Question: I am currently building a site and the photoshop image shows that sections must be created diagonally, alternating colors as shown in the picture below.
I am wondering if somebody might help me with the CSS for such a request (just for the diagonal boxes) - I can only think of rotating or skewing, but then the div will have to start off the page in order to not leave gaps, and this obviously isn't ideal especially as the requirements are that the site is responsive.
Thanks in advance.

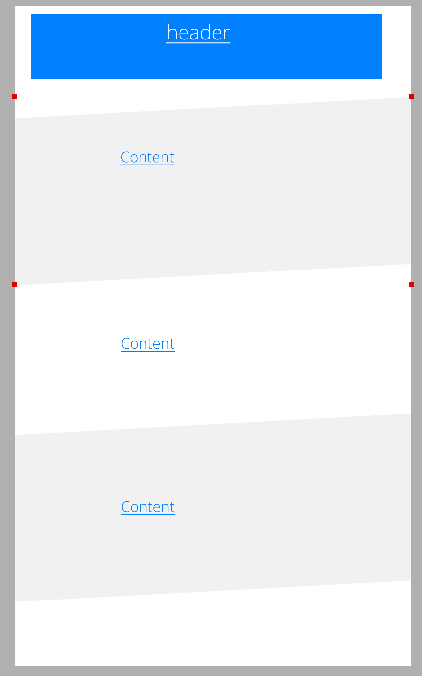
Answer: You can do this by creating triangle effects using the borders of the ':before' and ':after' pseudo elements.
## Demo Fiddle
HTML
'''
<div>Content</div>
<div>Content</div>
<div>Content</div>
<div>Content</div>
'''
CSS
'''
div {
height:200px;
width:200px;
}
div:nth-child(odd) {
position:relative;
background:lightgrey;
margin-top:20px;
}
div:nth-child(odd):before {
width: 0;
height: 0;
border-style: solid;
border-width: 20px 200px 0px 0;
border-color: transparent lightgrey transparent transparent;
content:'';
position:absolute;
right:0;
top:-20px;
}
div:nth-child(odd):after {
width: 0;
height: 0;
border-style: solid;
border-width: 20px 200px 0px 0;
border-color: transparent white transparent transparent;
content:'';
position:absolute;
right:0;
bottom:0px;
}
'''